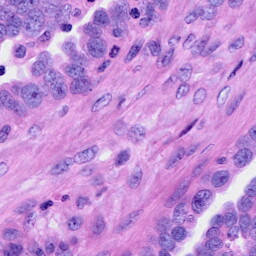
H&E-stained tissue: Ovarian